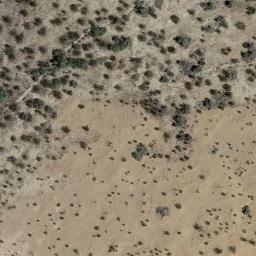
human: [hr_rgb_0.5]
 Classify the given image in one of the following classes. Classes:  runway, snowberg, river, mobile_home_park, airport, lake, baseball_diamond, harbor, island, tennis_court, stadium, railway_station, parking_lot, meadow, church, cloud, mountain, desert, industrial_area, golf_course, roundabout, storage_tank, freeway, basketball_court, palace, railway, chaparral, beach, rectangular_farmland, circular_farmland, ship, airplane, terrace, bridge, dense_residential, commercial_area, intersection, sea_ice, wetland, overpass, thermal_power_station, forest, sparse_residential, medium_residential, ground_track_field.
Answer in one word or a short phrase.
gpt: chaparral